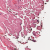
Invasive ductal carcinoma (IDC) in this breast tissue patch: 0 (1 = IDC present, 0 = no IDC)